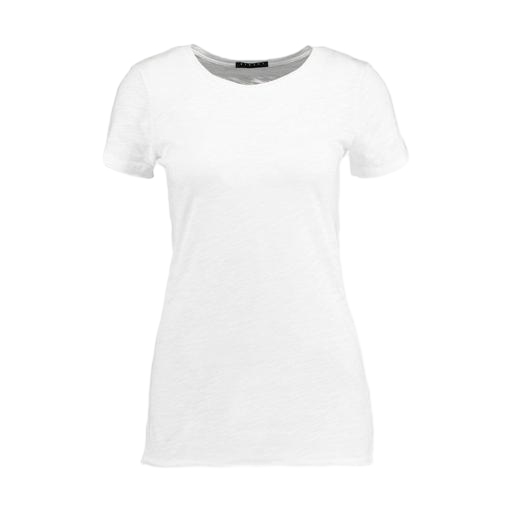
white petite t-shirt only macy, white slub t-shirt, white perfect t-shirt, white background